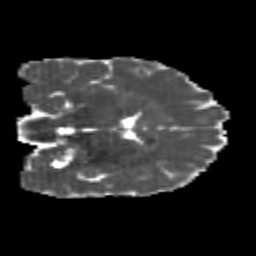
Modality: MD
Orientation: coronal
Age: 20
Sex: male
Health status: healthy
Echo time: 0.074 s